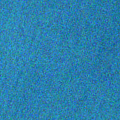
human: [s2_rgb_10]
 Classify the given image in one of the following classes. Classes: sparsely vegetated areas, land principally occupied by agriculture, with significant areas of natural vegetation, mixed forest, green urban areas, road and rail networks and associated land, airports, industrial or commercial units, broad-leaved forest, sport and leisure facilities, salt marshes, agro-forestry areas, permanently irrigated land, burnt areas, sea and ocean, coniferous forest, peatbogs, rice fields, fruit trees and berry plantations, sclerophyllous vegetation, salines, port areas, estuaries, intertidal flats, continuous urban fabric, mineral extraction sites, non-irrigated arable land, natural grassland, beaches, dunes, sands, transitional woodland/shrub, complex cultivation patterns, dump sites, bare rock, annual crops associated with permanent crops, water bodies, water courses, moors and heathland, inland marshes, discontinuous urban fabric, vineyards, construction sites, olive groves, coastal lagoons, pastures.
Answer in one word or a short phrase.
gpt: sea and ocean